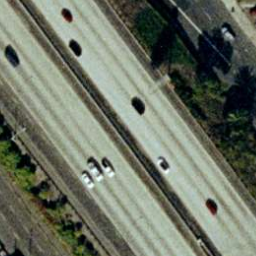
Label: freeway